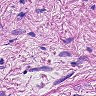
Metastatic tissue present: no